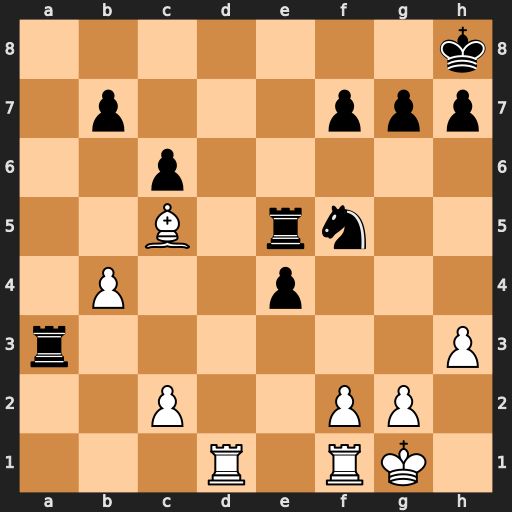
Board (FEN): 7k/1p3ppp/2p5/2B1rn2/1P2p3/r6P/2P2PP1/3R1RK1
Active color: w
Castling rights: -
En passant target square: -
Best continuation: Rd8+ Re8 Rxe8#